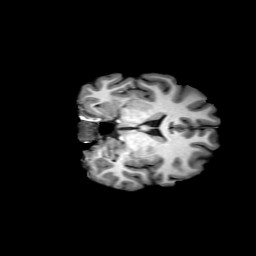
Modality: T1w
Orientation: coronal
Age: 27
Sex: female
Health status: ill